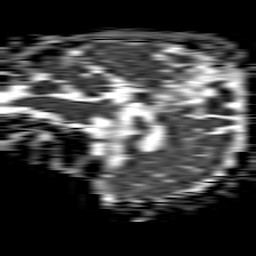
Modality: ADC
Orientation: sagittal
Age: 53
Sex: female
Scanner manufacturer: philips
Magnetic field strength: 1.5 T
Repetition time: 4.6 s
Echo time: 0.08631 s